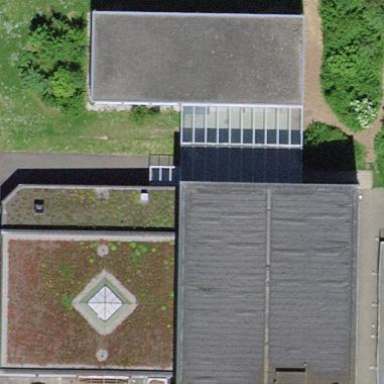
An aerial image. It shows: School building.